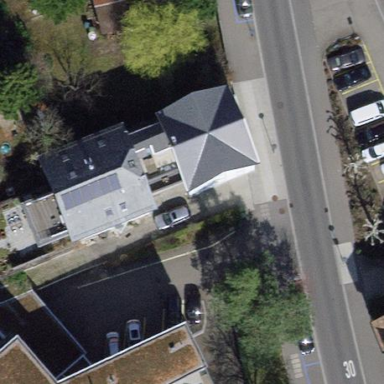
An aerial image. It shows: Building with pyramidal-shaped roof.